Question: I have a curve generated by this:
'''
var path = ["M", x1.toFixed(3), y1.toFixed(3), "L", arrow_left_x, arrow_left_y, "L", arrow_right_x, arrow_right_y, "L", x1.toFixed(3), y1.toFixed(3), "C", x2, y2, x3, y3, x4.toFixed(3), y4.toFixed(3)].join(",");
'''

but my arrow is not correctly done.
- it only points to the right, and doesn't point the same direction as the slope of the curve at the end of the bezier.
- it is not filled
now, I know I'm not doing the math correctly here, but mainly, I just want to know how to fill the triangle at the end of the line. thanks!
For demo purposes:
'''
arrow_left_x = (x1 - 8);
arrow_left_y = (y1 - 8);
arrow_right_x = (x1 - 8);
arrow_right_y = (y1 + 8);
'''
that is the code for getting the the coordinates I use.
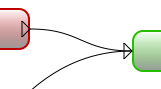
Answer: I guess you should use markers for your purpose. See an <URL>.
You need to create a marker in the 'defs' section:
'''
var defs = document.createElementNS('http://www.w3.org/2000/svg', 'defs');
var marker = document.createElementNS('http://www.w3.org/2000/svg', 'marker');
marker.setAttribute('id', 'Triangle');
marker.setAttribute('viewBox', '0 0 16 16');
marker.setAttribute('refX', '0');
marker.setAttribute('refY', '6');
marker.setAttribute('markerUnits', 'strokeWidth');
marker.setAttribute('markerWidth', '16');
marker.setAttribute('markerHeight', '12');
marker.setAttribute('orient', 'auto');
var path = document.createElementNS('http://www.w3.org/2000/svg', 'path');
marker.appendChild(path);
path.setAttribute('d', 'M 0 0 L 16 8 L 0 16 z');
path.setAttribute('stroke', '#000');
path.setAttribute('stroke-width', '1');
path.setAttribute('style', ' marker-start :none; marker-end :none; ');
document.getElementById( id_of_svg_placeholder ).getElementsByTagName('svg')[0].appendChild(defs);
defs.appendChild(marker);
'''
and referense it in CSS:
'''
path {marker-start:url("#Triangle")}
'''
or as an attribute:
'''
<path d="..." marker-start="url(#Triangle)" />
'''
<URL>